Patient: sex M, age 28
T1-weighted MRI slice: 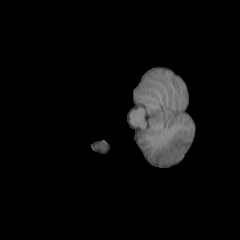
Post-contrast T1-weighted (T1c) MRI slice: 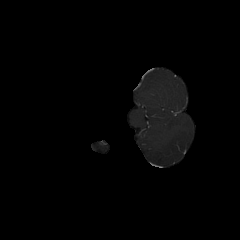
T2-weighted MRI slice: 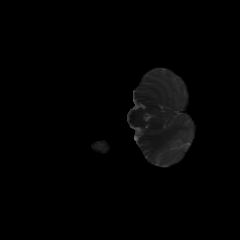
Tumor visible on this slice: no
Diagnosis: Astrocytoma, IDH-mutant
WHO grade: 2